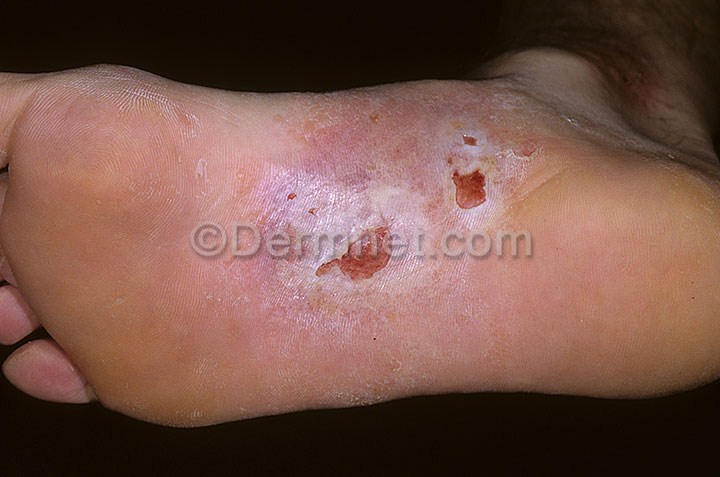
Disease: Eczema Photos